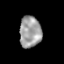
Tissue: prostate
Cell type: Myeloid cells
Senescence score: 0.2573
Nuclear area (px): 663
Mean DAPI intensity: 158.805